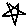
Label: star